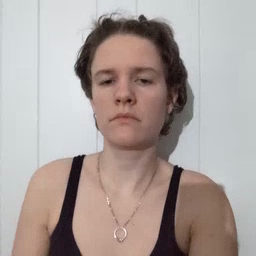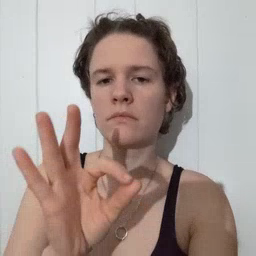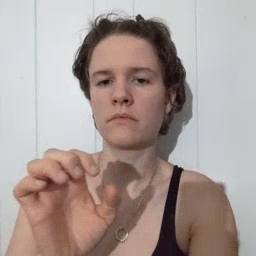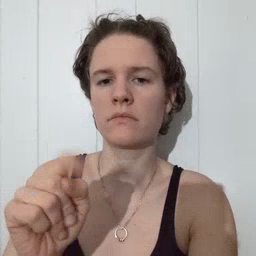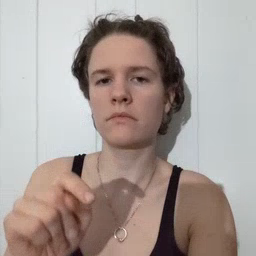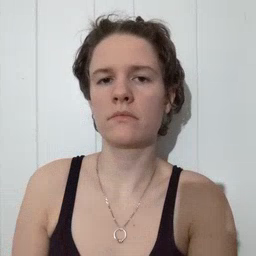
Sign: feet